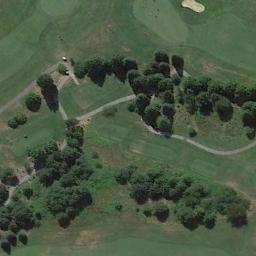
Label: golf_course